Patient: sex F, age 39
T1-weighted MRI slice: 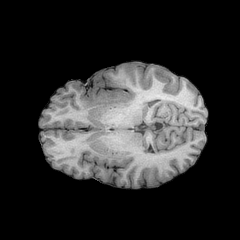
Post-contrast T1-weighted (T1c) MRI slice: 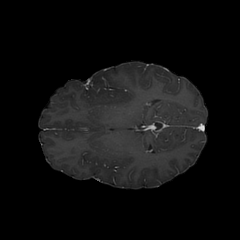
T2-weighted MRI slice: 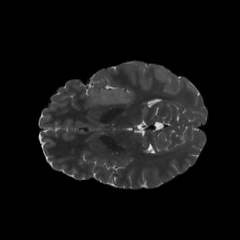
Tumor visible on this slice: yes
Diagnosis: Astrocytoma, IDH-mutant
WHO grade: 2